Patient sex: M
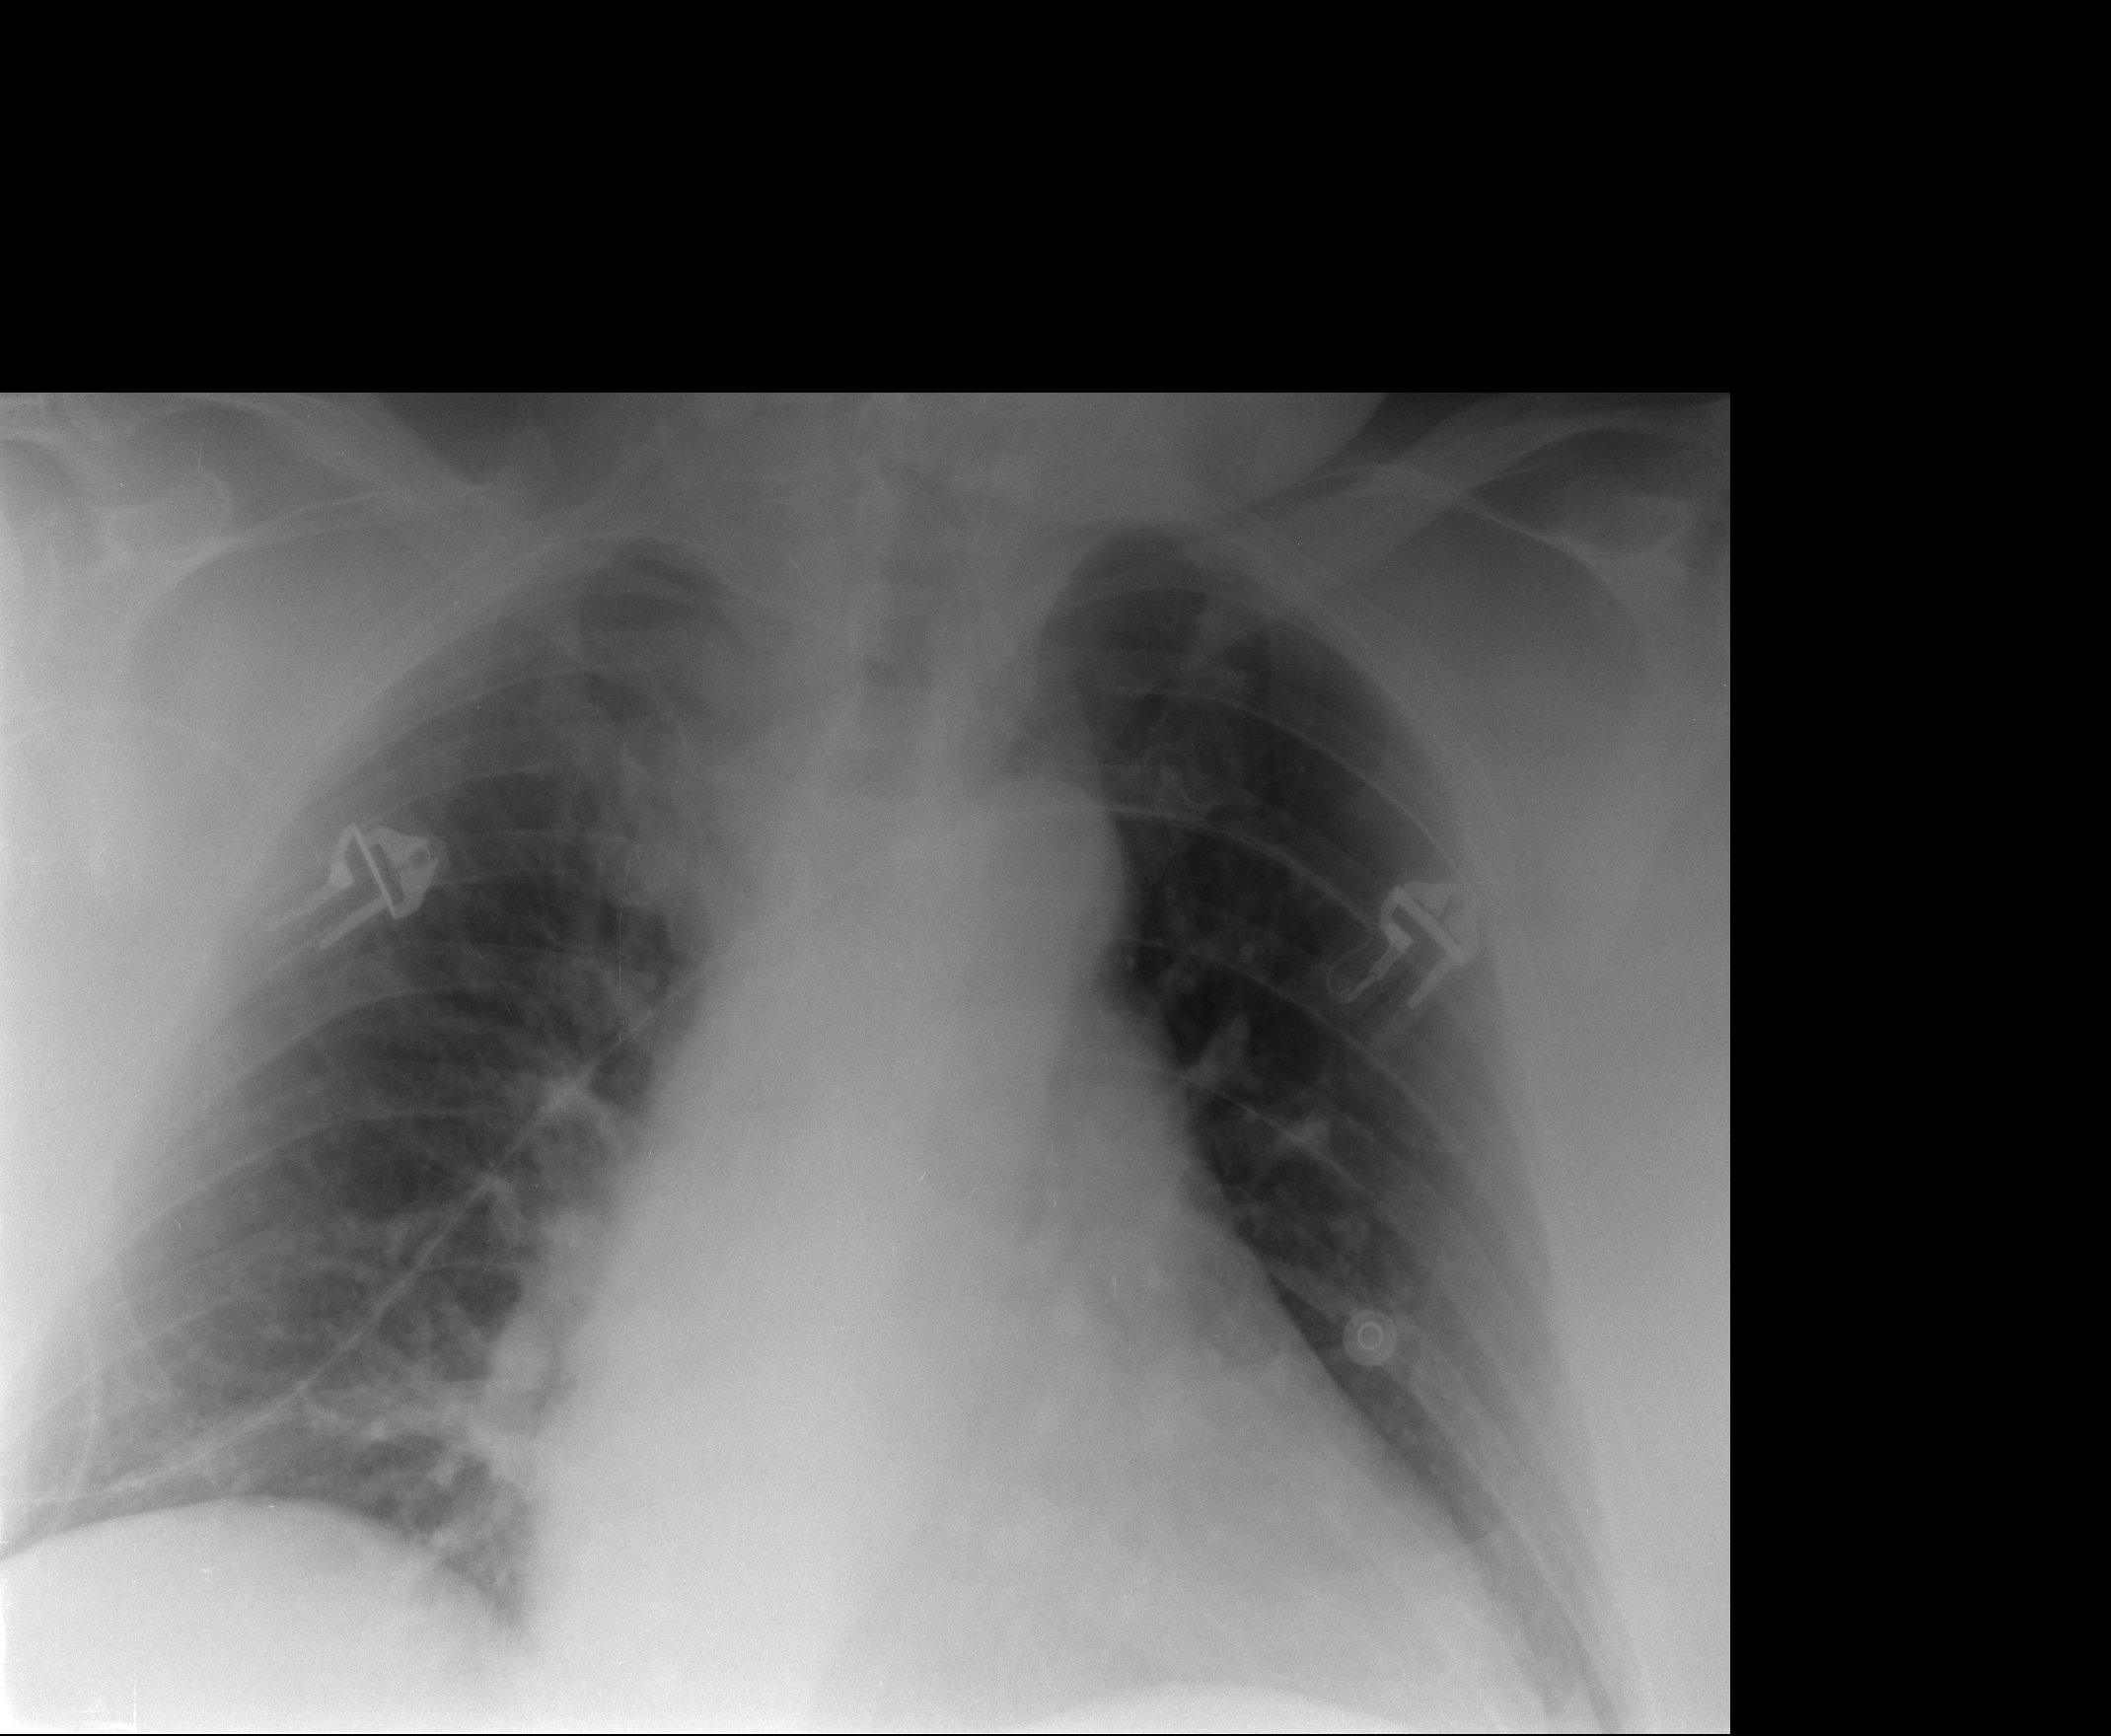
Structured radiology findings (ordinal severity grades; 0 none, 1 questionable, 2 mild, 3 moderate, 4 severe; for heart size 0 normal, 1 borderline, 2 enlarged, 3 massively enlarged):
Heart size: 2
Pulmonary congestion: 1
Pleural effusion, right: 0
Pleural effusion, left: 0
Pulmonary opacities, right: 0
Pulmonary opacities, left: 0
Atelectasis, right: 2
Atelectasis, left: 2